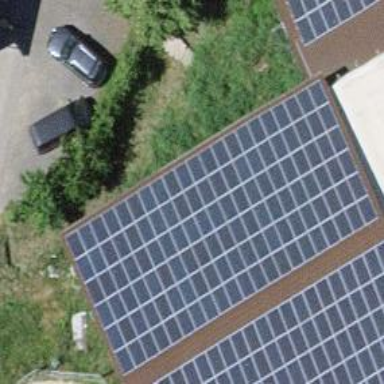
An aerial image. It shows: Solar power generator utilizing photovoltaic technology with solar photovoltaic panels.